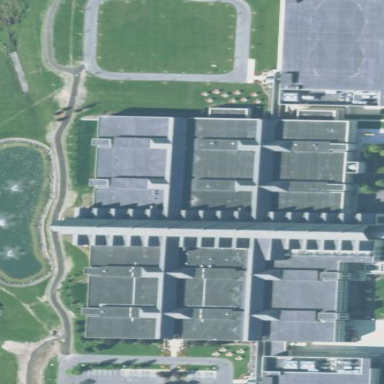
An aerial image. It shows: Commercial building.